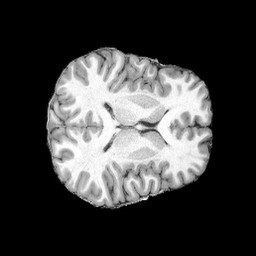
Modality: UNIT1
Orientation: axial